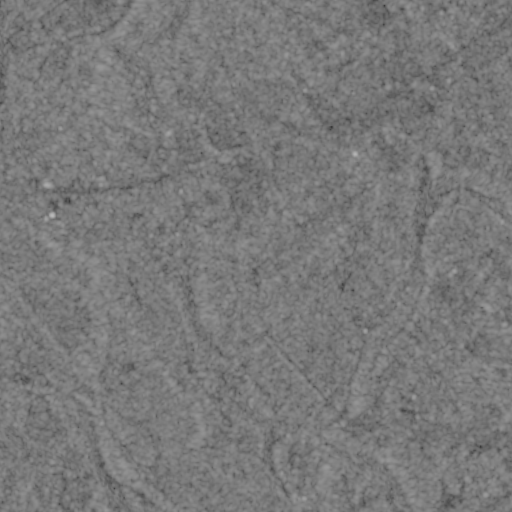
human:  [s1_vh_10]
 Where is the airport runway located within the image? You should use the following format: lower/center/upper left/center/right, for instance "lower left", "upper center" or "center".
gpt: The airport runway is located in the lower right of the image.
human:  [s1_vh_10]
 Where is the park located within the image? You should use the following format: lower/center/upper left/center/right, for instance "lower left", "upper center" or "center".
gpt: The park is located in the upper right of the image.
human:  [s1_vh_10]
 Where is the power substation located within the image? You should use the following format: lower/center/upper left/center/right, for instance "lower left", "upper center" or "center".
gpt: The power substation is located in the center left of the image.
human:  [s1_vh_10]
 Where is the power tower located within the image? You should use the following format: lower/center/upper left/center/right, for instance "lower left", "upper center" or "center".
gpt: The power tower is located in the upper right of the image.
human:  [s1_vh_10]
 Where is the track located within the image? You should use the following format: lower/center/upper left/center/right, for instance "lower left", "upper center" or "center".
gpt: The track is located in the upper right of the image.
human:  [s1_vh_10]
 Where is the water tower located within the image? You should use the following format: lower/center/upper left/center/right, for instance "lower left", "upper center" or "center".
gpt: The water tower is located in the center left of the image.
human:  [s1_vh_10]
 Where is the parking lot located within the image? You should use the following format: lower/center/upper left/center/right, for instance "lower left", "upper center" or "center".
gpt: There is no parking lot in the image.

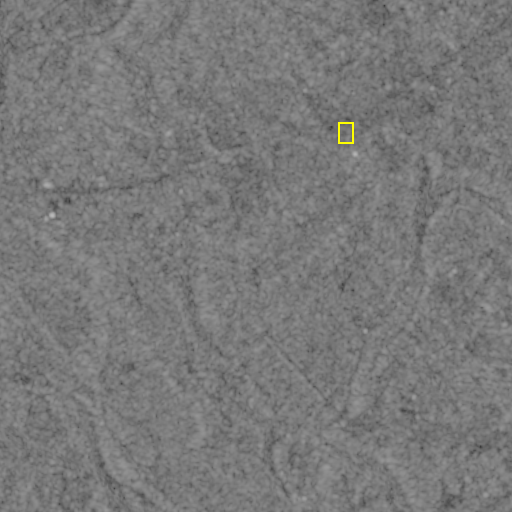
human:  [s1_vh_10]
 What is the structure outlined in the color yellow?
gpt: The structure outlined in yellow is a track.
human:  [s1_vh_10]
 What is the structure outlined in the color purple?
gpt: There is no purple outline.